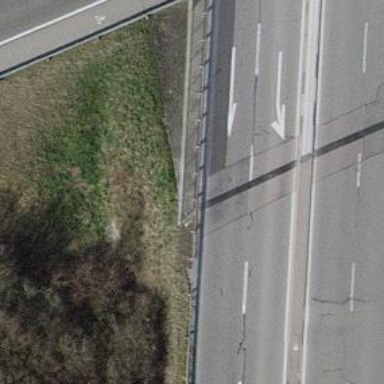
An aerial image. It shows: Guard rail as barrier.